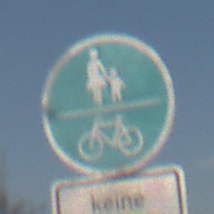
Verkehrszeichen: GemeinsamerGehUndRadweg
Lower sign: HinweisDurchVerbaleAngabe4
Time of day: MorningAfternoon
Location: Outdoor (Nature)
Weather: PartlyCloudy
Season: NotSpecified
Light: Natural